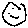
Label: smiley face